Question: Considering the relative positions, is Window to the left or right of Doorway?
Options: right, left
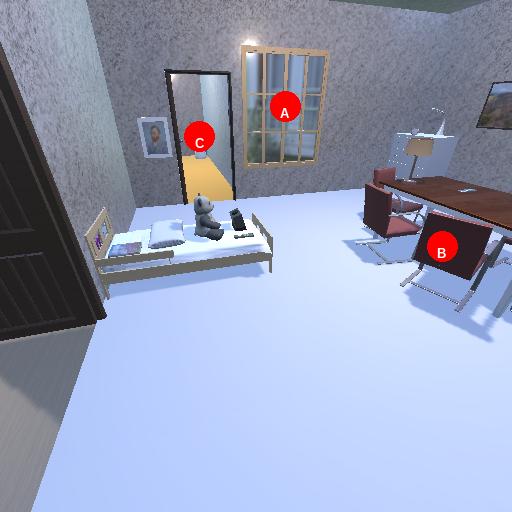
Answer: right